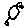
Label: bird